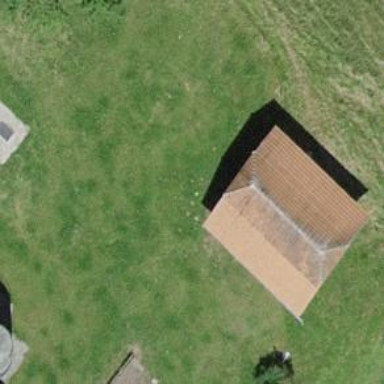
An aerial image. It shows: Barn.